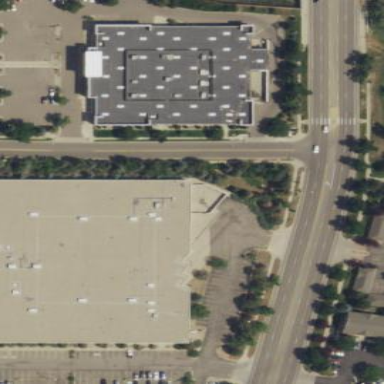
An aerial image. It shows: Retail building housing country store.